Interaction volume radius: 10 \u00c5
Interaction volume height: 10 \u00c5
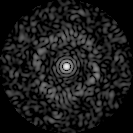
Disorder parameter: 0.8192